Field crop: maize
Growth stage: 1
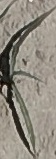
Species: sorghum